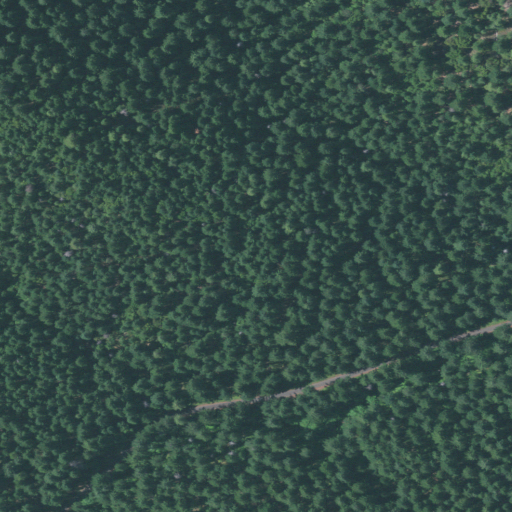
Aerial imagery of valley in Oregon named Nineteenhundred Sixteen Gulch containing evergreen forest and open development